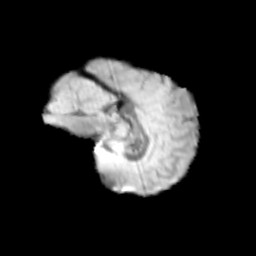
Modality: T2w
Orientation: sagittal
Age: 9
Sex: female
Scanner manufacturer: siemens
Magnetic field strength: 3 T
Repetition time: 3.8 s
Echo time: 0.07 s